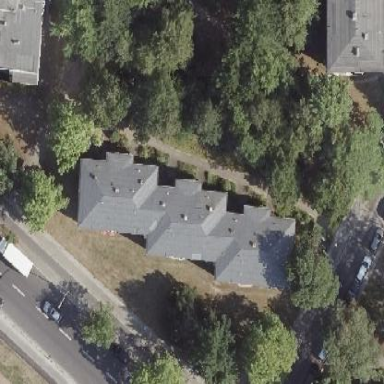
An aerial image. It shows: Black hipped-roof apartments building.